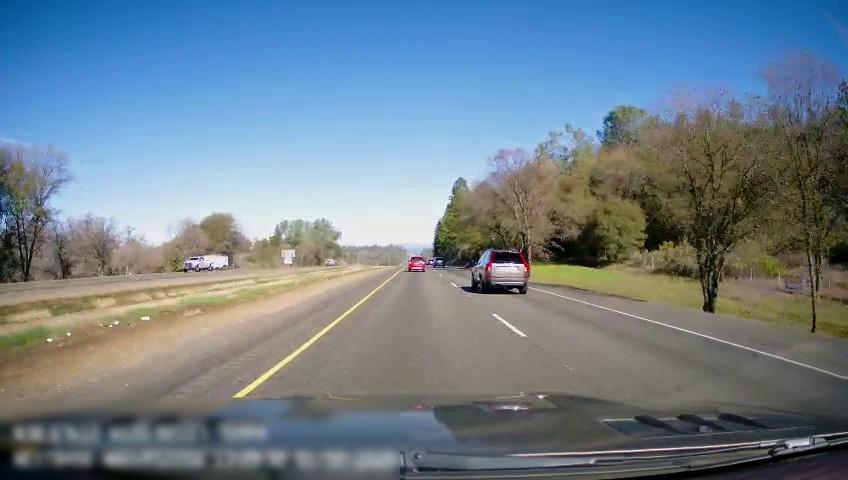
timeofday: Day
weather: Sunny
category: Drivable Space
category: Drivable Space
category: Vehicles | SUV
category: Vehicles | SUV
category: Vehicles | SUV
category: Vehicles | Truck
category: Vehicles | Truck
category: Lanes | Current Lane
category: Lanes | Current Lane
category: Lanes | Alternate Lane